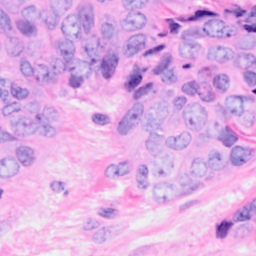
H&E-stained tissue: Breast